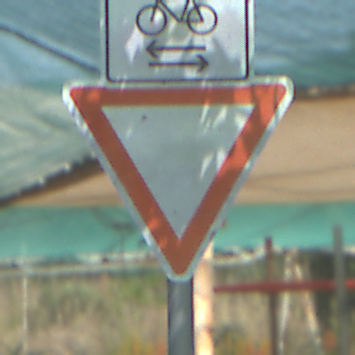
Verkehrszeichen: VorfahrtGewaehren
Zusatzzeichen oben: RichtungsangabeDurchPfeile9
Umgebung: Roofed, Special
Tageszeit: MorningAfternoon
Wetter: PartlyCloudy
Licht: Natural
Jahreszeit: NotSpecified
Kontrast: MediumContrast